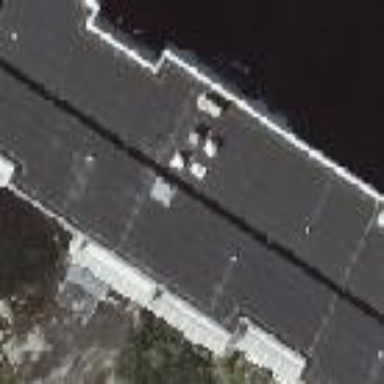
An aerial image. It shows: Apartment building with flat roof.